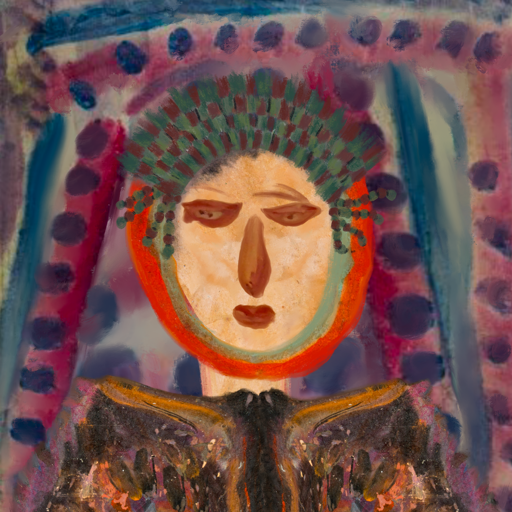
Background: HillGirl, Head And Neck Front: Childish, Face Front: Pious_Lady, Bust: Gypsy_Queen, Hair Front: Sisters, Head Accessory: After_Raid_Crown, Second Necklace: Blank, Necklace: Blank, Baby: Blank